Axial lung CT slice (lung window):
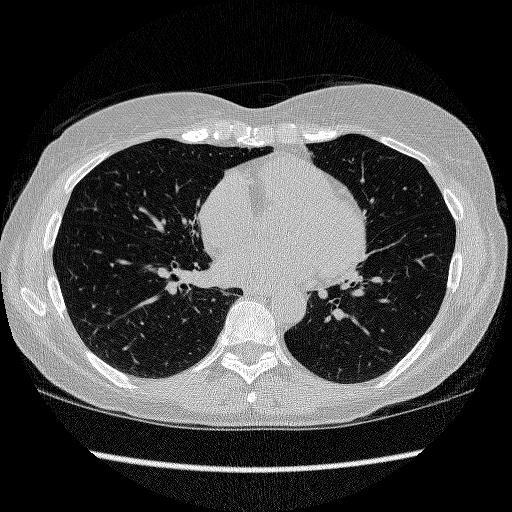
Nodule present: no